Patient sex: M
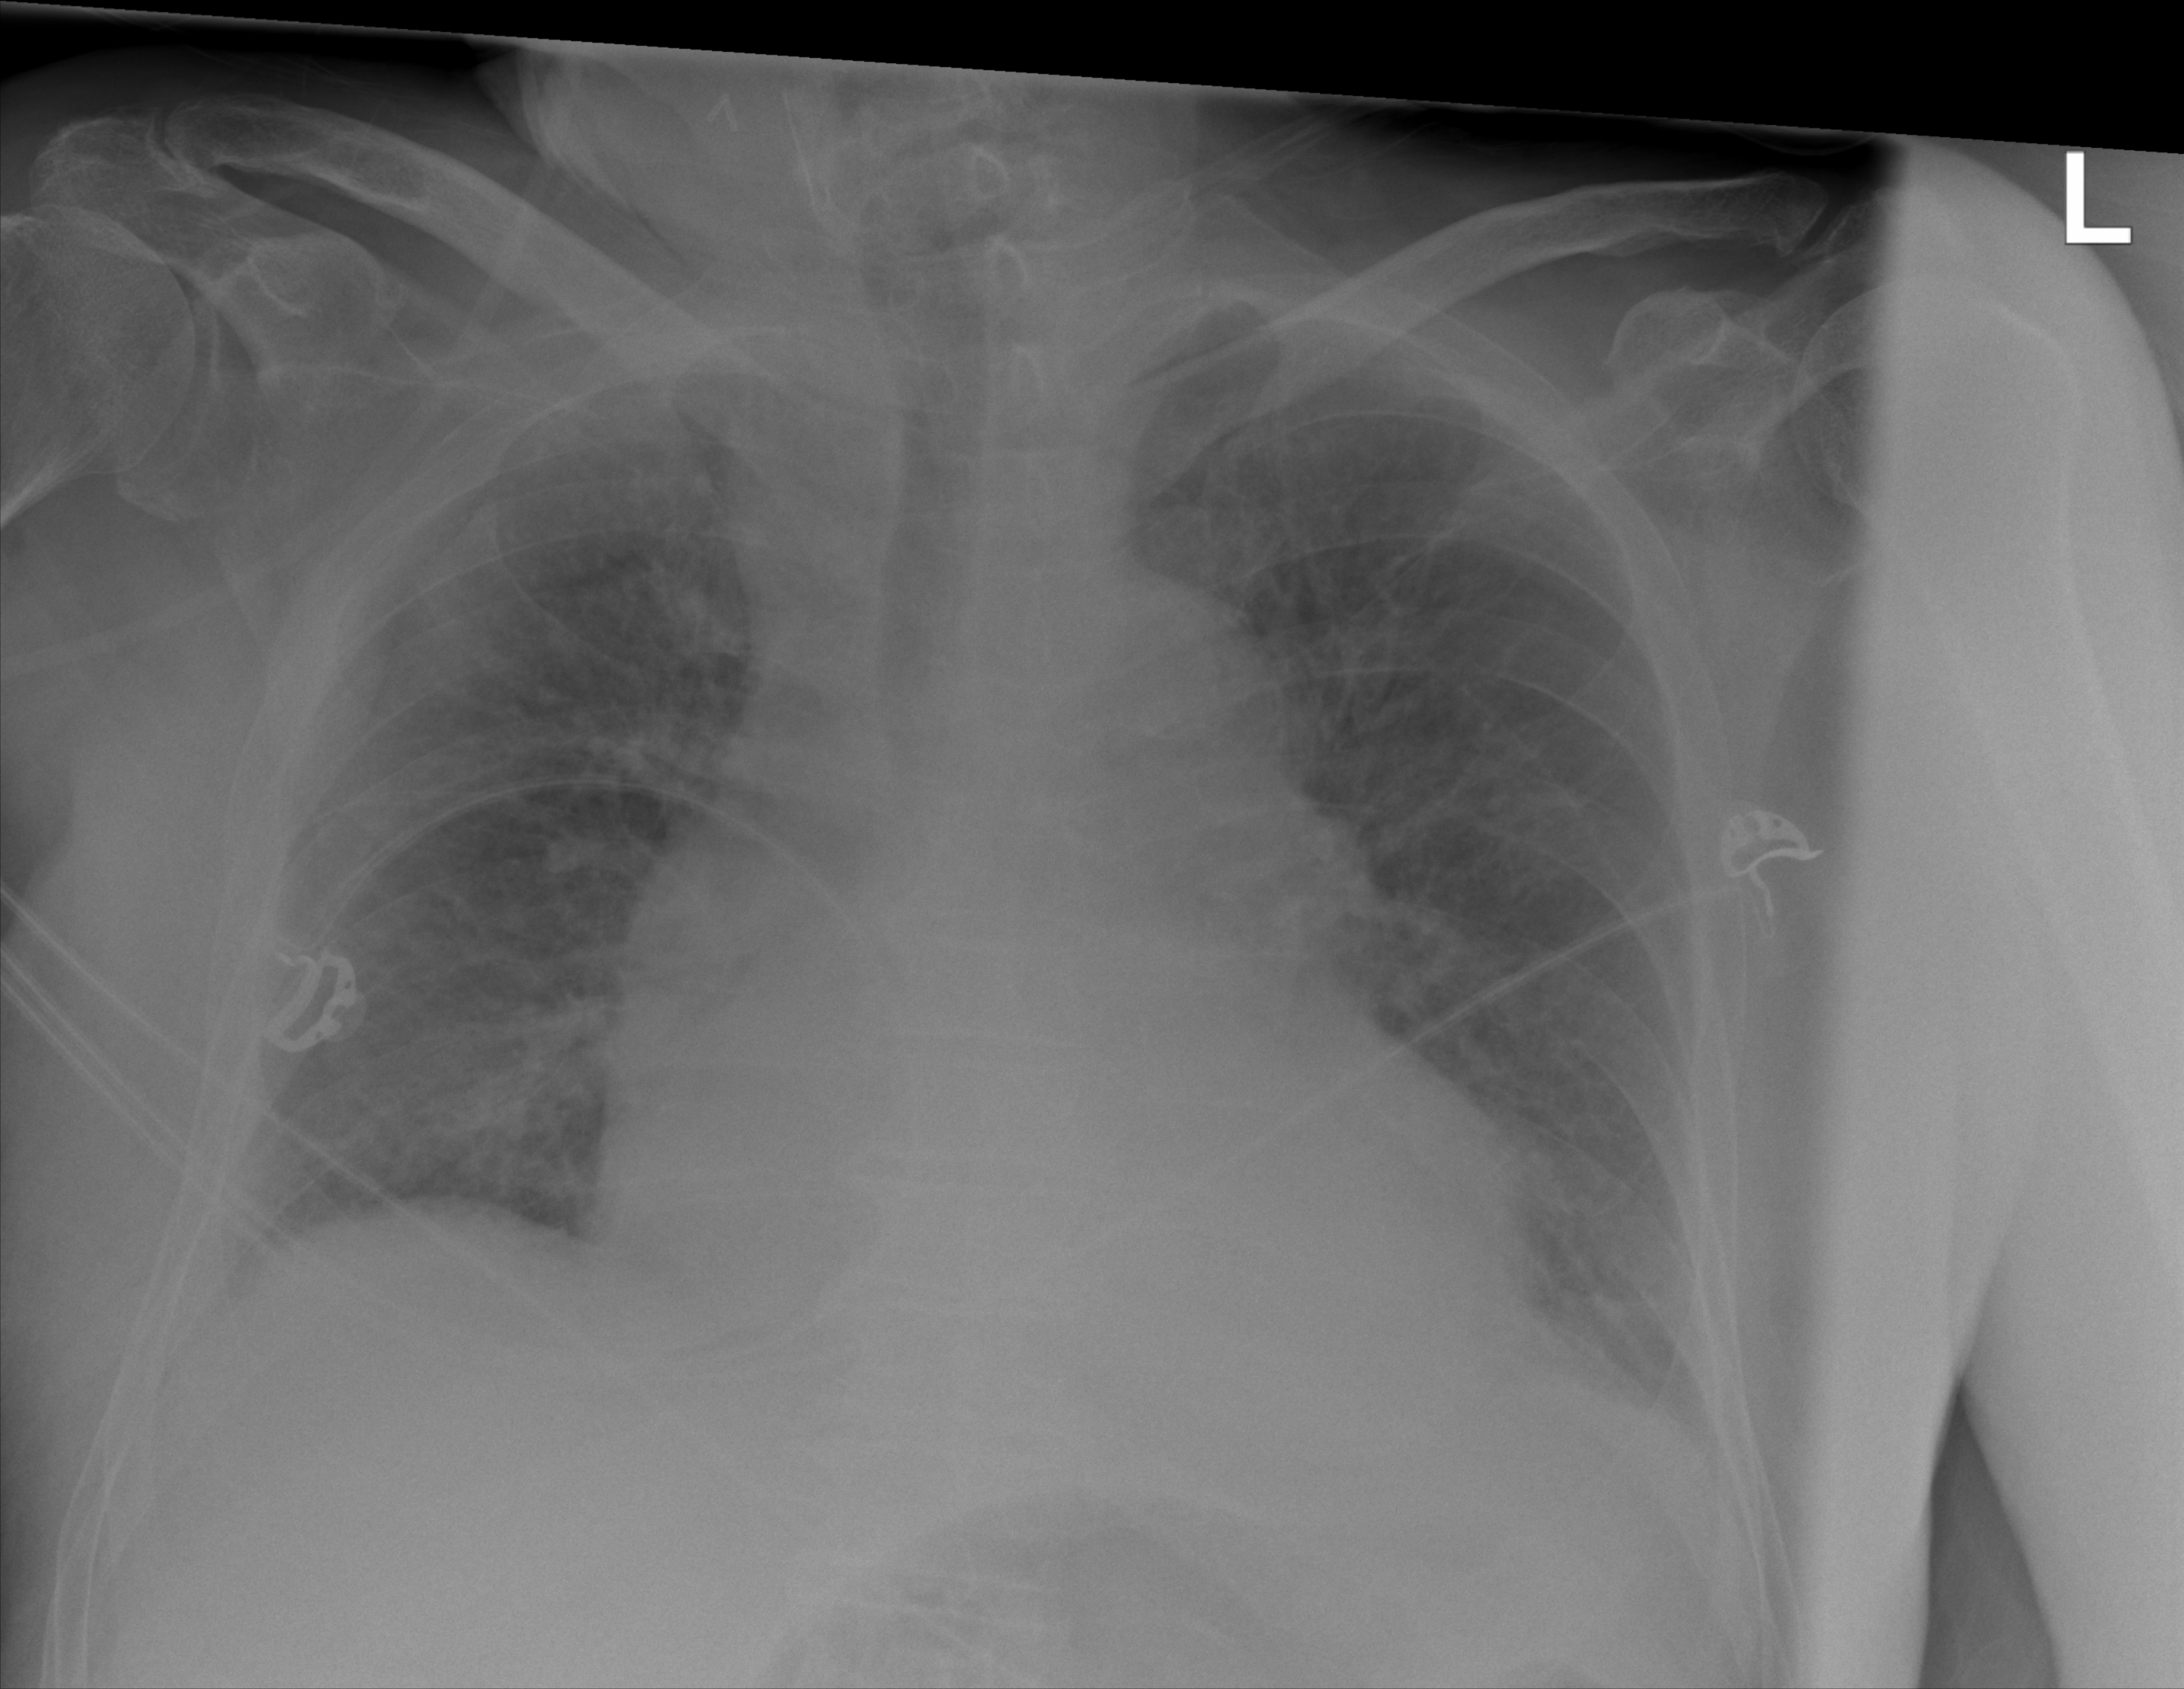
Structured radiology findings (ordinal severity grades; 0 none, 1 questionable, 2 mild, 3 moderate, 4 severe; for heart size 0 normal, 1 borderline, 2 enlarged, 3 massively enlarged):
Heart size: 2
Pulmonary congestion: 2
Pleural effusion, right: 2
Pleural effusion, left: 2
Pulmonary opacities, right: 2
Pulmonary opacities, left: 2
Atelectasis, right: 2
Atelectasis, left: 2